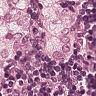
Metastatic tissue present: yes